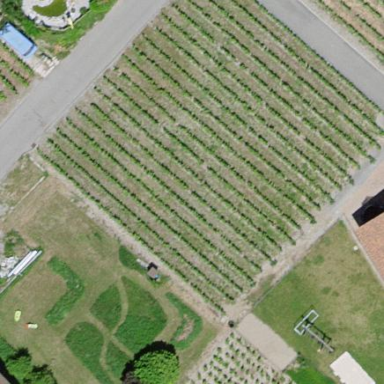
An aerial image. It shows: Vineyard.